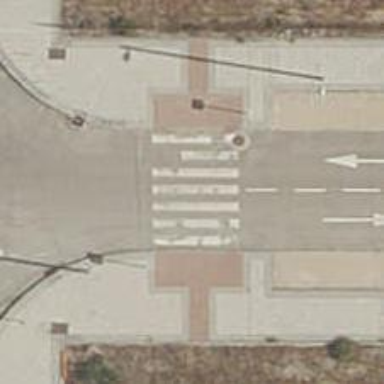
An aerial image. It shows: Unmarked crossing with zebra crossing reference.